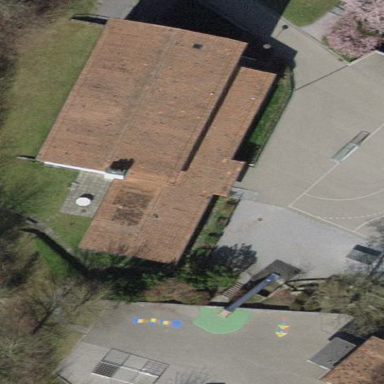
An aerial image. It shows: School building or complex.